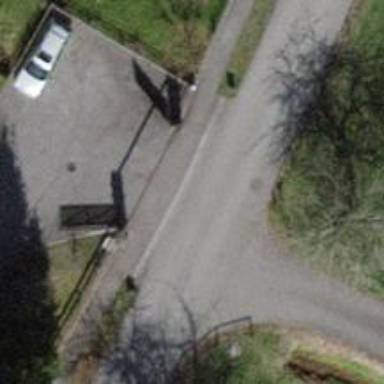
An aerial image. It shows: Asphalt sidewalk along the footway.